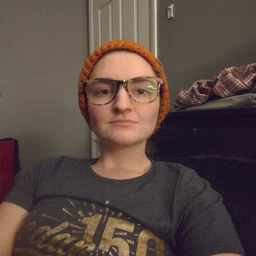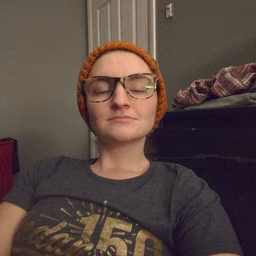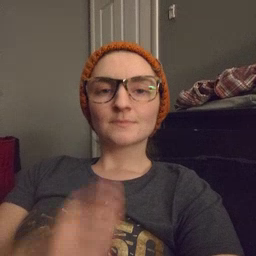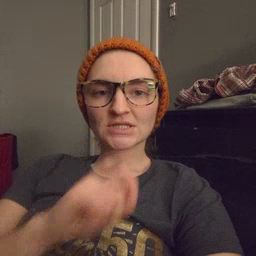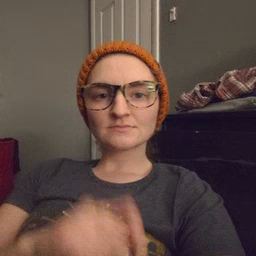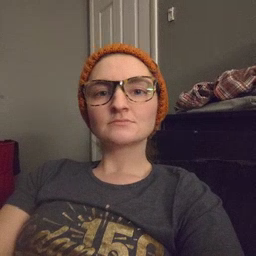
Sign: pencil